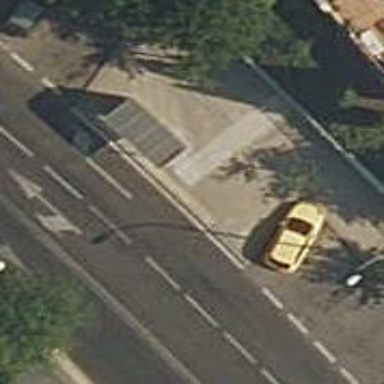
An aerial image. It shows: Bus stop with platform for public transport.